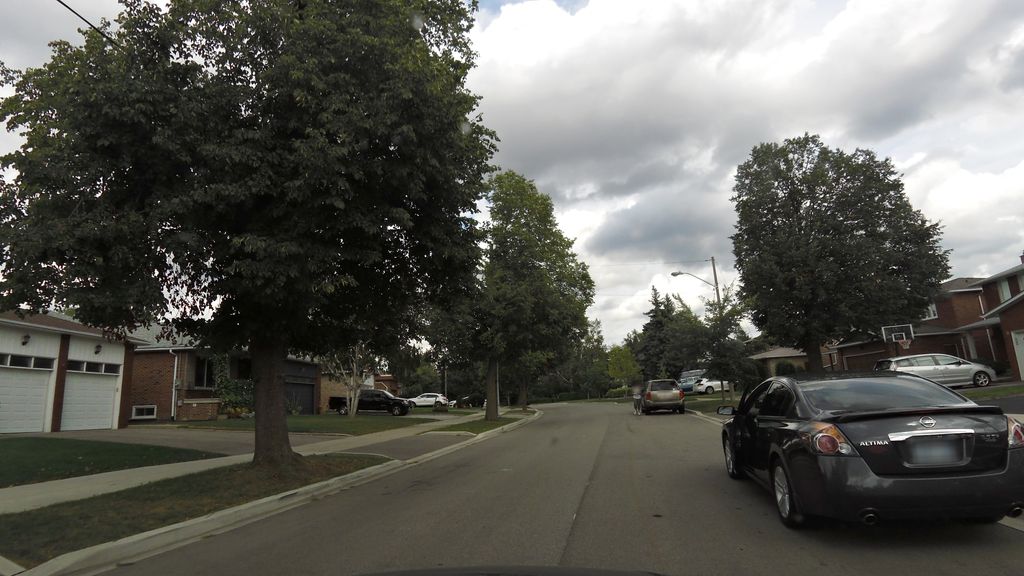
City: toronto